Current action and preconditions to check: trajectory_clear

Your task: For each precondition in the list above, predict whether it will hold at this action.

Consider the current scene as observed from the mobile robot's camera, and analyze the predicted future states of all dynamic agents (e.g., people, animals, vehicles, or any moving entities) within the NEXT SECOND.

IMPORTANT: Only answer "very likely" if you are absolutely certain—based on strong, clear evidence—that a dynamic agent will violate the precondition in the predicted future state. Do NOT answer "very likely" for unlikely, ambiguous, or low-probability risks.

Ask yourself for each precondition: Is there a high probability, with clear and convincing evidence, that the predicted future states of any dynamic agent will interfere with the predicted future state of the currently executing action within the NEXT SECOND, causing that precondition to fail?

Assess the risk level based on these predictions. Use "likely" or "very likely" if motions create a clear risk of interference.

Use "neutral" or "improbable" if agents are nearby but their predicted paths are clearly diverging or non-conflicting.

Failure Risk Categories: "very improbable", "improbable", "neutral", "likely", "very likely"

Answer Format: Output ONLY the probability_of_failure value from these categories: "very improbable", "improbable", "neutral", "likely", "very likely"

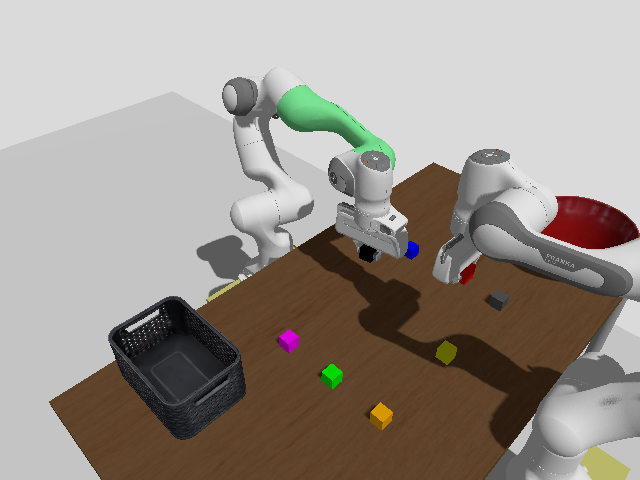

Answer: improbable